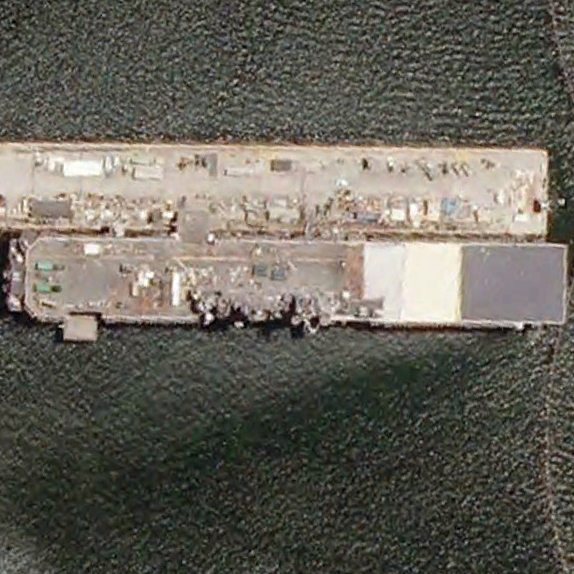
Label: assault